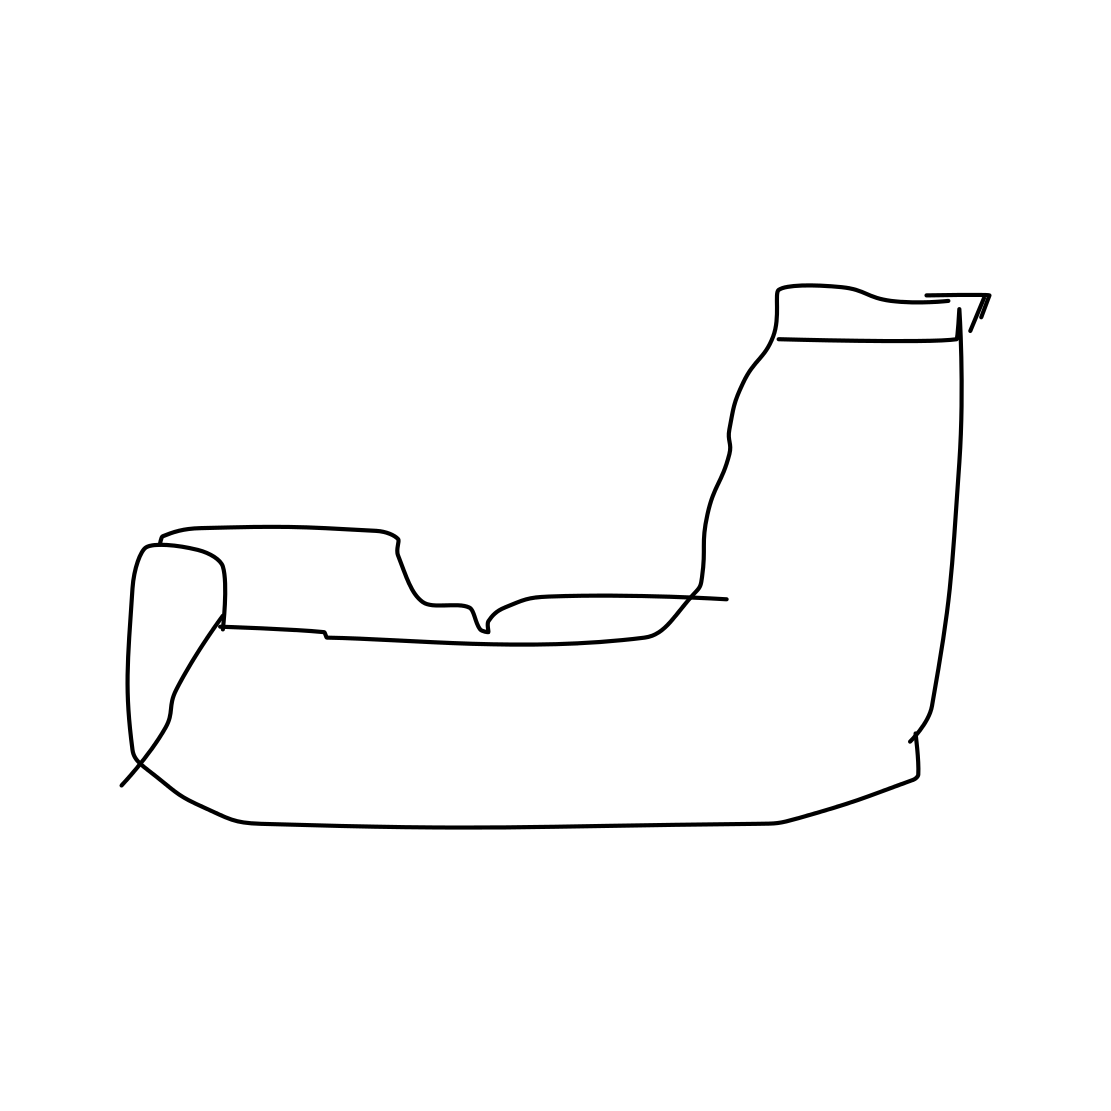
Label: shoe